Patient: sex M, age 47
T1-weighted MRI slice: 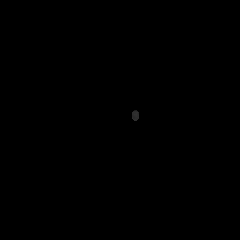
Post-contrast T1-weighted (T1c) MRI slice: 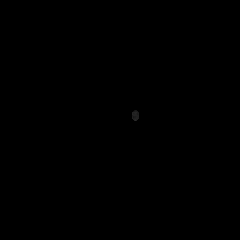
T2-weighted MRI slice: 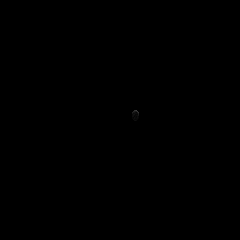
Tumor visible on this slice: no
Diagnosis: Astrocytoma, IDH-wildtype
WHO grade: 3